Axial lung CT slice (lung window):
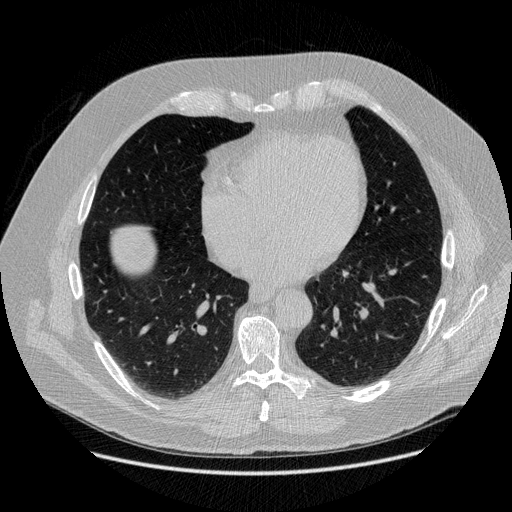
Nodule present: no